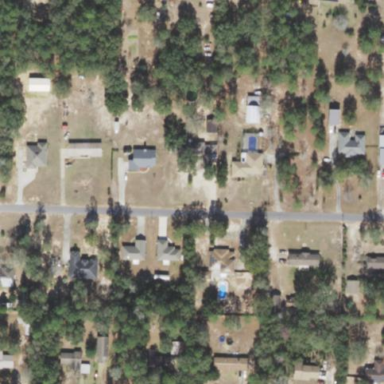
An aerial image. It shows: This residential area consists of single-family homes.